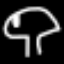
Label: mushroom